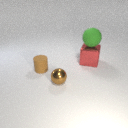
small brown metal sphere in front of large red metal cube